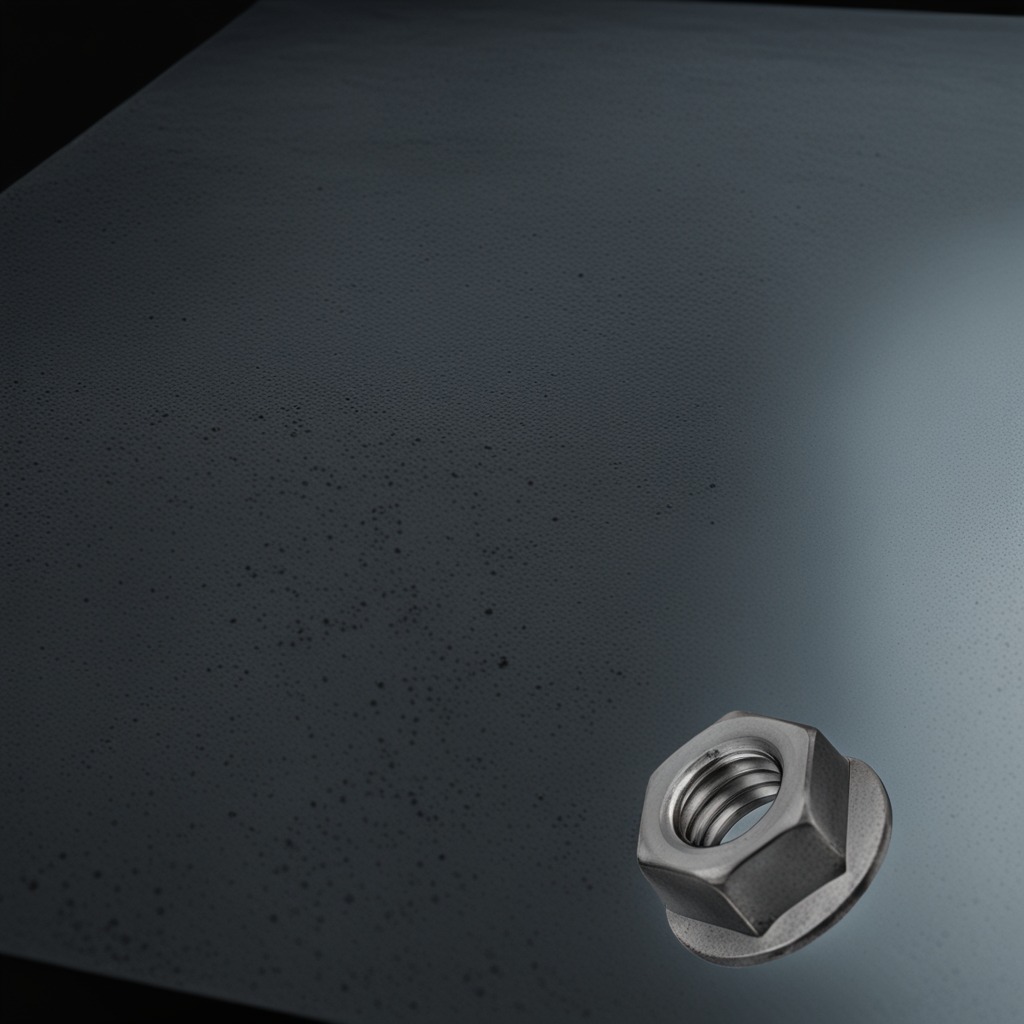
A metal nut is lying on a clean granite table inside a workshop at night.